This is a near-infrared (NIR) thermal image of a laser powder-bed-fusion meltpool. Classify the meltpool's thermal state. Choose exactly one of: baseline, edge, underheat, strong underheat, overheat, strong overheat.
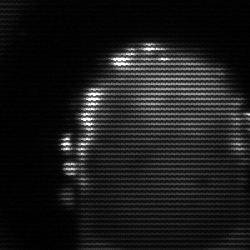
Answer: baseline